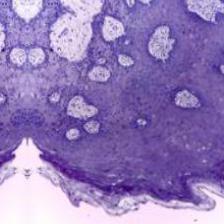
Diagnosis: Normal